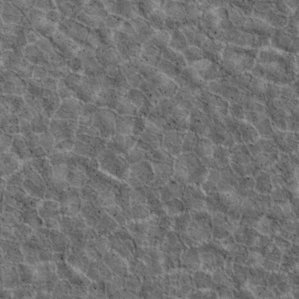
Label: non_frost